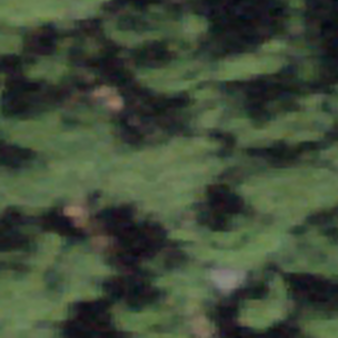
Label: other